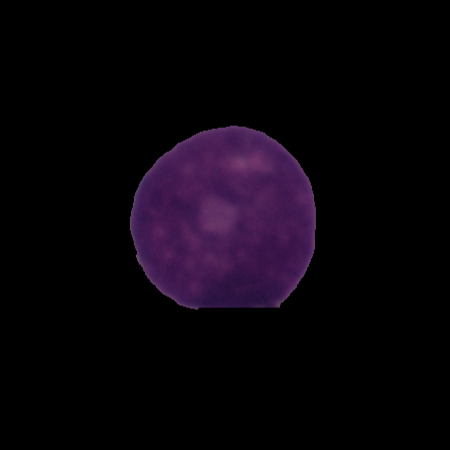
Label: cancer